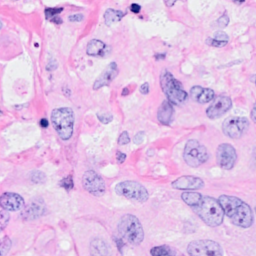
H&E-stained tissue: Breast